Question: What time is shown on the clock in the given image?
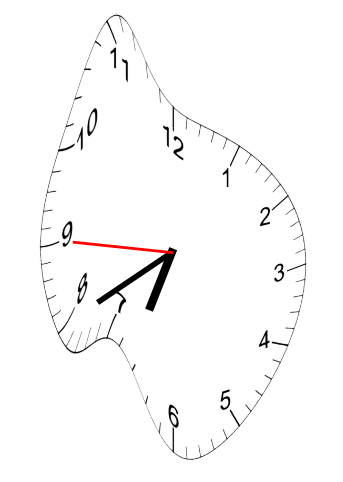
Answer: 06:39:45